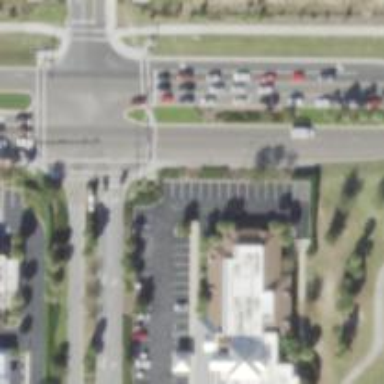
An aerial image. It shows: Footway.